Aerial crown-view tile of a tropical tree (Barro Colorado Island, Panama), acquired 20240918:
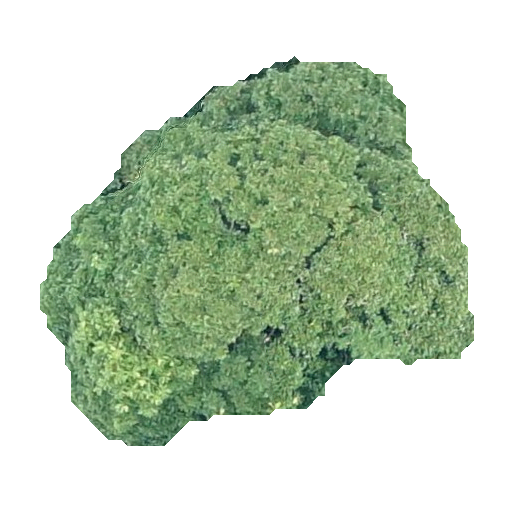
Species: Dipteryx oleifera
GBIF accepted scientific name: Dipteryx oleifera
Crown area: 177.073 m²